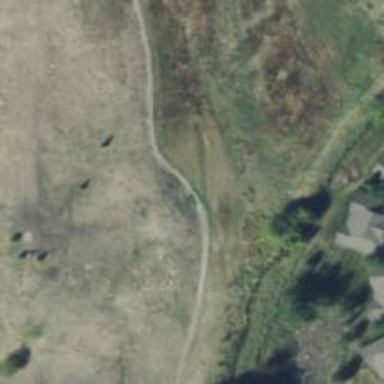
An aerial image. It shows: Disc golf hole.